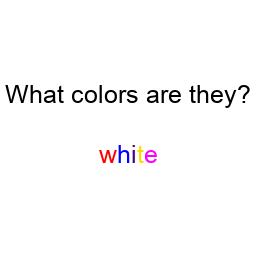
Color: red, blue, indigo, gold, magenta
Color name shown: white
Background color: white
Question text color: black